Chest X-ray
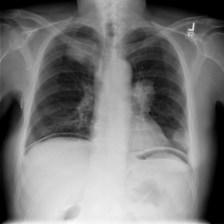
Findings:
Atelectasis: negative
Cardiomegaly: negative
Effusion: negative
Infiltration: negative
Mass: positive
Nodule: negative
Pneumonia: negative
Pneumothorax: negative
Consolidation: negative
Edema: negative
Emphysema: negative
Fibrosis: negative
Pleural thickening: negative
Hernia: negative